Interaction volume radius: 5 \u00c5
Interaction volume height: 10 \u00c5
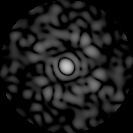
Disorder parameter: 0.7949